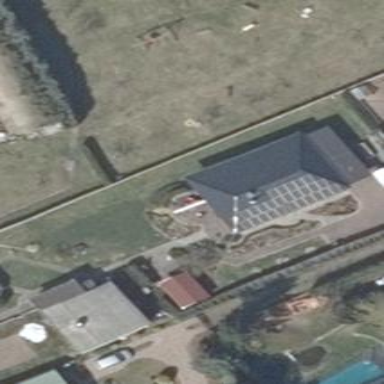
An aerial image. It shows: Building with hipped roof.